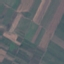
Land use / land cover class: AnnualCrop